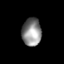
Tissue: skin
Cell type: Epithelial cells
Senescence score: 0.7532
Nuclear area (px): 524
Mean DAPI intensity: 138.531